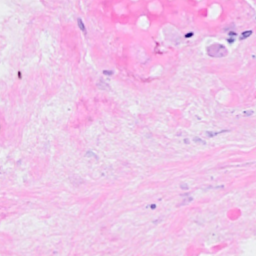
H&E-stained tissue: Breast